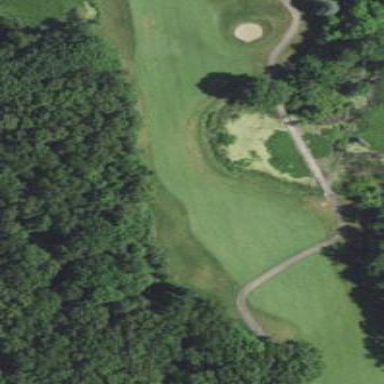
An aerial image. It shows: Golf fairway surrounded by grass.